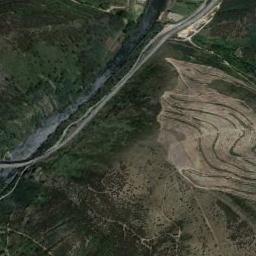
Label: river